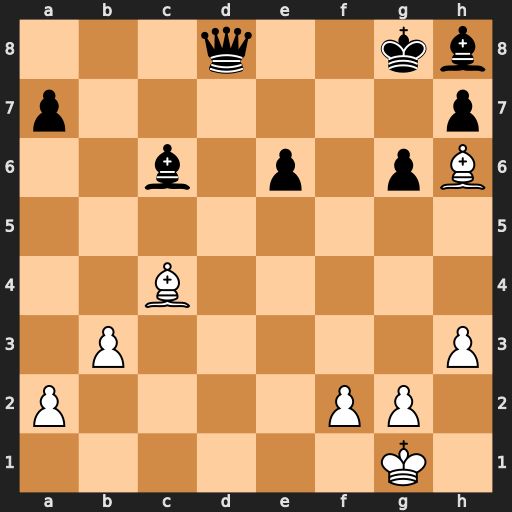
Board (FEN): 3q2kb/p6p/2b1p1pB/8/2B5/1P5P/P4PP1/6K1
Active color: w
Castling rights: -
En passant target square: -
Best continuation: Bxe6#